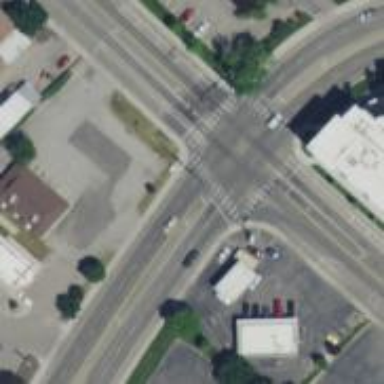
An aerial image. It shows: Crossing on footway.